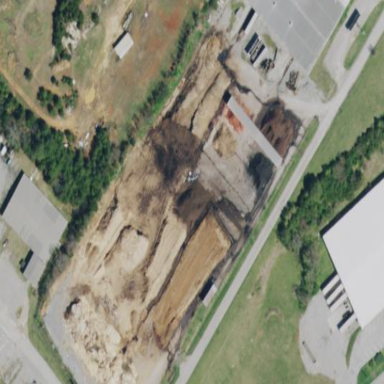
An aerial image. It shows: Brownfield site.